【题型】填空题　【知识点】平面几何　【难度】hard
已知：如图, 菱形 $ABCD$ 的边长为 $4$, $\angle B = 60^\circ$, $\odot B$ 的半径为 $2$, $P$ 为 $\odot B$ 上一动点, 则 $PD + \frac{1}{2}PC$ 的最小值 \_\_\_\_\_\_, $PC + \frac{\sqrt{3}}{6}PD$ 的最小值 \_\_\_\_\_\_。

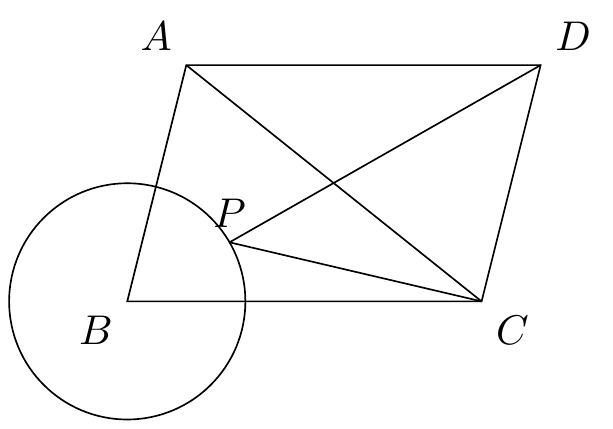
【解答】
解：\textcircled{1}如图，

 在 $BC$ 上取一点 $G$, 使得 $BG = 1$, 连接 $PB$、$PG$、$GD$, 作 $DF \perp BC$ 交 $BC$ 延长线于 $F$。

$\frac{PB}{BG} = \frac{2}{1} = 2$, $\frac{BC}{PB} = \frac{4}{2} = 2$,

$\therefore \frac{PB}{BG} = \frac{BC}{PB}$,

$\because \angle PBG = \angle PBC$,

$\therefore \triangle PBG \sim \triangle CBP$,

$\therefore \frac{PG}{PC} = \frac{BG}{PB} = \frac{1}{2}$,

$\therefore PG = \frac{1}{2}PC$,

$\therefore PD + \frac{1}{2}PC = DP + PG$,

$\therefore DP + PG \geq DG$,

$\therefore$ 当 $D$、$P$、$G$ 共线时, $PD + \frac{1}{2}PC$ 的值最小, 最小值为 $DG$,

在 Rt$\triangle CDF$ 中, $\angle DCF = 60^\circ$, $CD = 4$,

$\therefore DF = CD \sin 60^\circ = 2\sqrt{3}$, $CF = 2$,

在 Rt$\triangle GDF$ 中, $DG = \sqrt{(2\sqrt{3})^2 + 5^2} = \sqrt{37}$；

故答案为：$\sqrt{37}$;

\textcircled{2} 连接 $BD$, 在 $BD$ 上取一点 $M$, 使得 $BM = \frac{\sqrt{3}}{3}$, 连接 $PB$、$PM$、$MC$, 过 $M$ 作 $MN \perp BC$ 于 $N$。

$\because$ 四边形 $ABCD$ 是菱形, 且 $\angle ABC = 60^\circ$,

$\therefore AC \perp BD$, $\angle AOB = 90^\circ$, $\angle ABO = \angle CBO = \frac{1}{2} \angle ABC = 30^\circ$,

$\therefore AO = \frac{1}{2}AB = 2$, $BO = \sqrt{AB^2 - AO^2} = \sqrt{4^2-2^2} = 2\sqrt{3}$,

$\therefore BD = 2BO = 4\sqrt{3}$,

$\frac{BM}{PB} = \frac{\frac{\sqrt{3}}{3}}{2} = \frac{\sqrt{3}}{6}$, $\frac{PB}{BD} = \frac{2}{4\sqrt{3}} = \frac{\sqrt{3}}{6}$,

$\therefore \frac{BM}{PB} = \frac{PB}{BD}$,

$\because \angle MBP = \angle PBD$,

$\therefore \triangle MBP \sim \triangle PBD$,

$\therefore \frac{PM}{PD} = \frac{PB}{BD} = \frac{\sqrt{3}}{6}$,

$\therefore PM = \frac{\sqrt{3}}{6}PD$,

$\therefore PC + \frac{\sqrt{3}}{6}PD = PC + PM \geq MC$,

$\therefore$ 当 $M$、$P$、$C$ 共线时, $PC + \frac{\sqrt{3}}{6}PD$ 的值最小, 最小值为 $CM$,

在 Rt$\triangle BMN$ 中, $\angle CBO = 30^\circ$, $BM = \frac{\sqrt{3}}{3}$,

$\therefore MN = \frac{1}{2}BM = \frac{\sqrt{3}}{6}$, $BN = \sqrt{BM^2 - MN^2} = \frac{1}{2}$,

$\therefore CN = 4 - \frac{1}{2} = \frac{7}{2}$,

$\therefore MC = \sqrt{CN^2 + MN^2} = \frac{\sqrt{111}}{3}$。

故答案为：$\sqrt{37}$, $\frac{\sqrt{111}}{3}$。
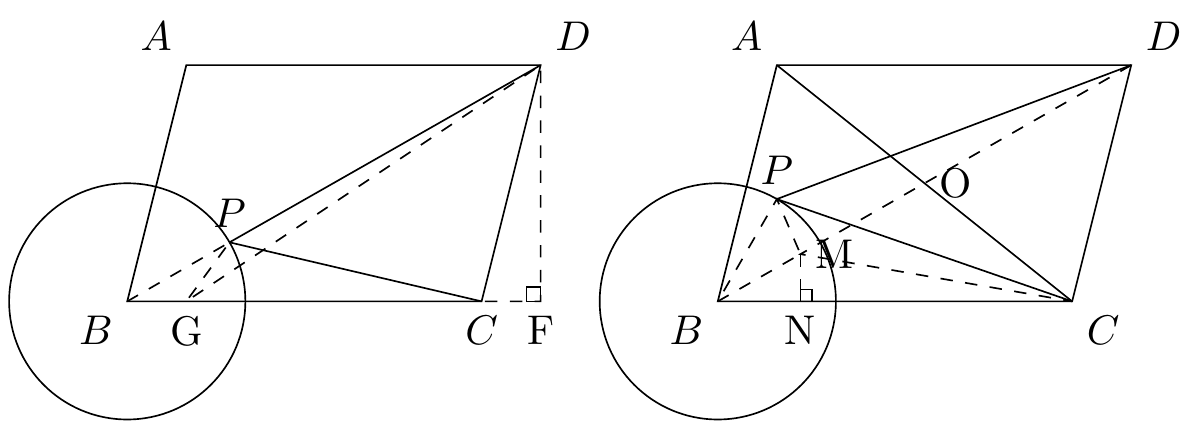